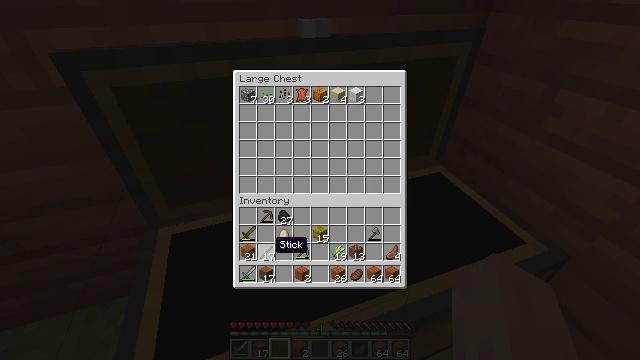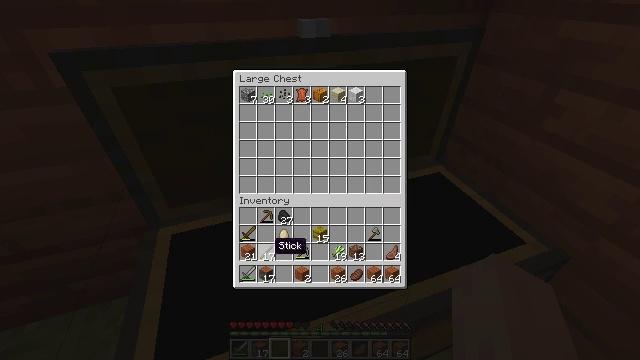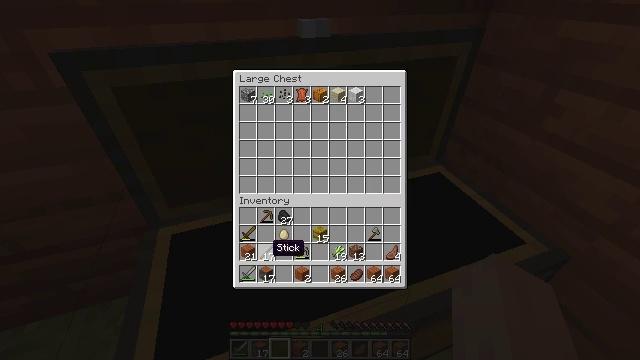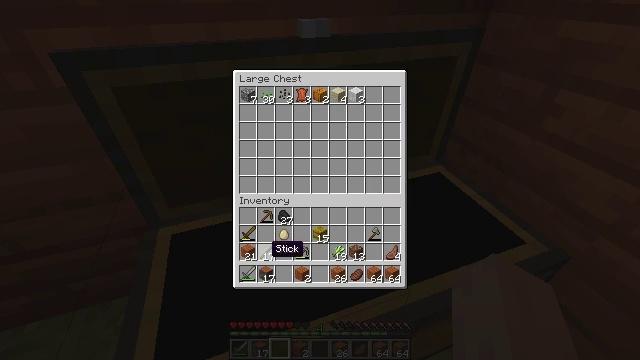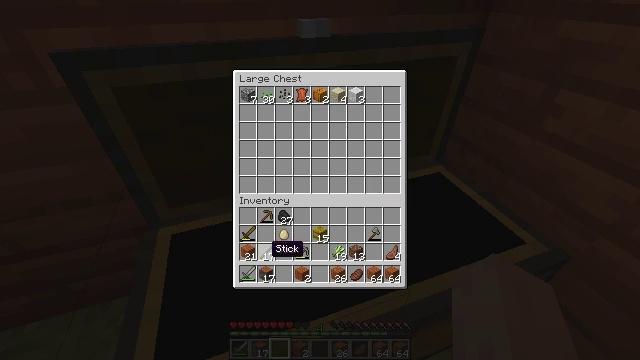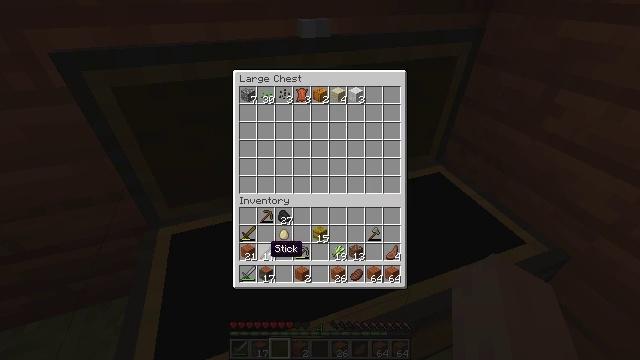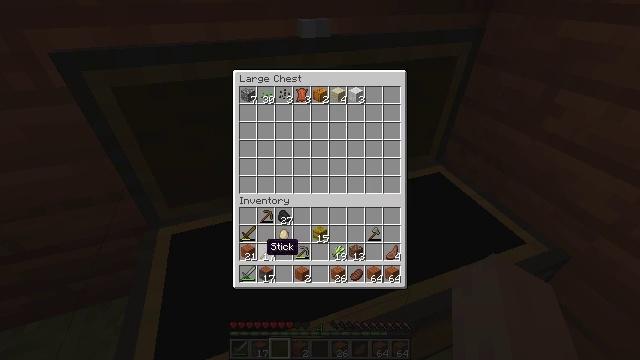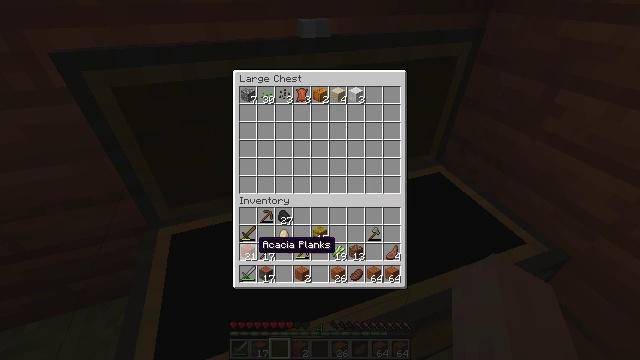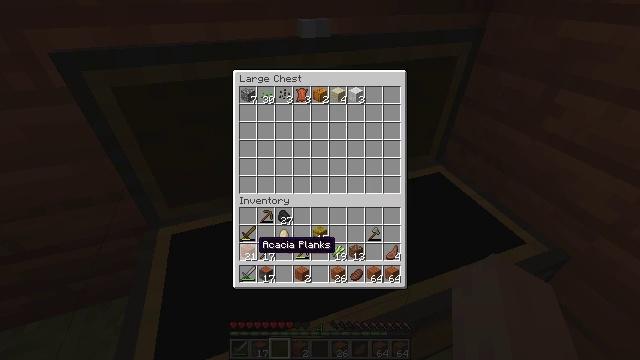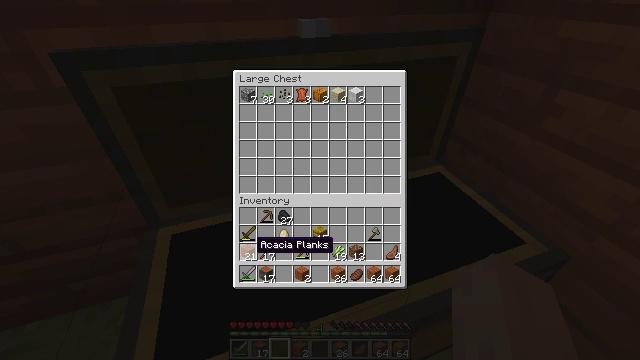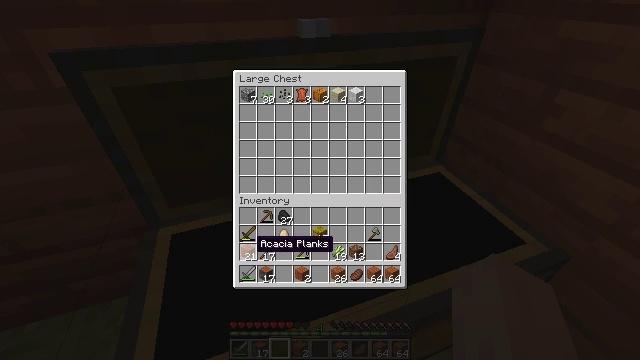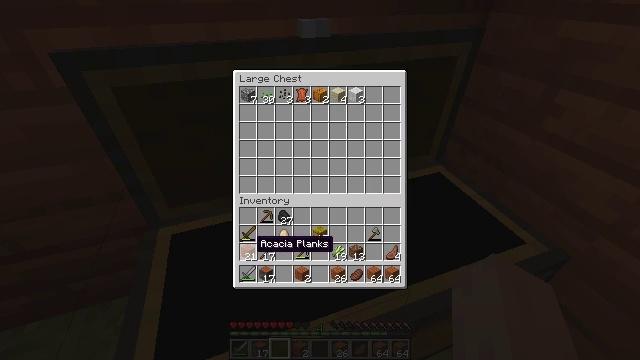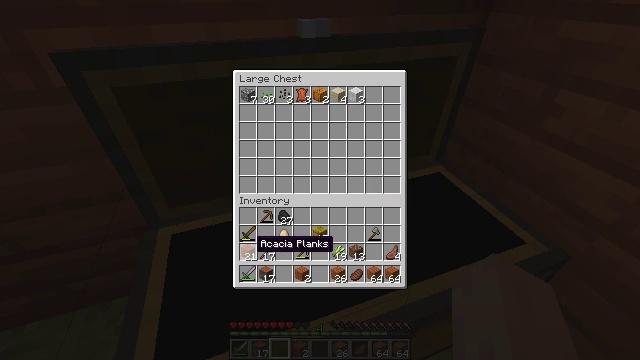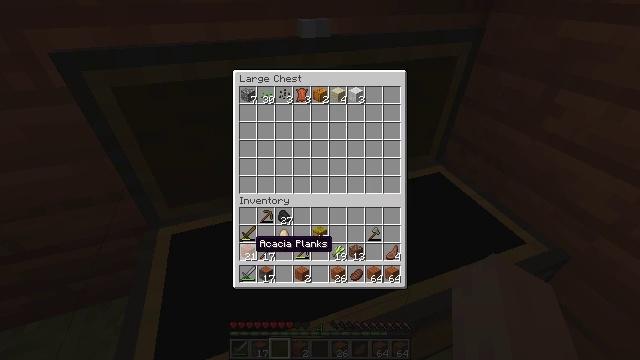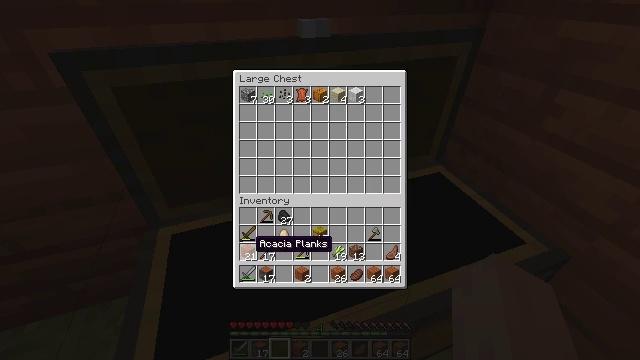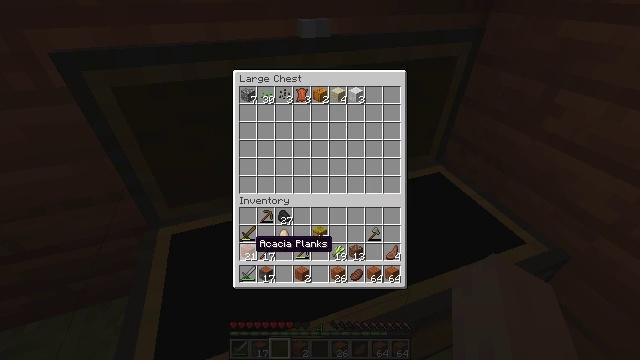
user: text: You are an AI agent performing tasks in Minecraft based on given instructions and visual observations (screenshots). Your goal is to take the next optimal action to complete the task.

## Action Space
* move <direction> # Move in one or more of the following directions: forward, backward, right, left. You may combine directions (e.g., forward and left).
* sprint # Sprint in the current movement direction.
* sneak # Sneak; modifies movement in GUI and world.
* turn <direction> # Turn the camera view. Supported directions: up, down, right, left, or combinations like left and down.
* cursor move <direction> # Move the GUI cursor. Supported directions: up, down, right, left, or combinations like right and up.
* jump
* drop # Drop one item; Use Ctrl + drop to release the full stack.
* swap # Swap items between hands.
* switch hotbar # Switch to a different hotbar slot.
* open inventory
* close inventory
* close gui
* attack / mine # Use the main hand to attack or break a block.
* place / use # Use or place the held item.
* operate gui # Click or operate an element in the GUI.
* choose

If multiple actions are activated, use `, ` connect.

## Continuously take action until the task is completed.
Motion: motion action
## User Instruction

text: Take acacia planks to craft an acacia door.
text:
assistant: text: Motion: no_op
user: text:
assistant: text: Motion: no_op
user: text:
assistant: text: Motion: no_op
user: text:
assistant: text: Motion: no_op
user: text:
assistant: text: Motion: no_op
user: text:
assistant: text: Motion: no_op
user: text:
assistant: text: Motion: cursor move left
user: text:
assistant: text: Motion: no_op
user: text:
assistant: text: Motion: no_op
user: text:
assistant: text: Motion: no_op
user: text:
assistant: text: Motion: no_op
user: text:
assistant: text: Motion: no_op
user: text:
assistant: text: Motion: no_op
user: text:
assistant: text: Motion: no_op
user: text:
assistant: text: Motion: no_op
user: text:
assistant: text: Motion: no_op
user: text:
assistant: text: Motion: no_op
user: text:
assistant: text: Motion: no_op
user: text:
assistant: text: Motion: no_op
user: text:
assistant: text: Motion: no_op
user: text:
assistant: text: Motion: no_op
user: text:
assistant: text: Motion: no_op
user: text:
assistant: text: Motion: no_op
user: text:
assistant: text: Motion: no_op
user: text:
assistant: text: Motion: no_op
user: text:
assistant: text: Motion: no_op
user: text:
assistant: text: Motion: no_op
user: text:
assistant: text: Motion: no_op
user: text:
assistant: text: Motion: no_op
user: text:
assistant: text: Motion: no_op